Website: macys
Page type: customer-info-address
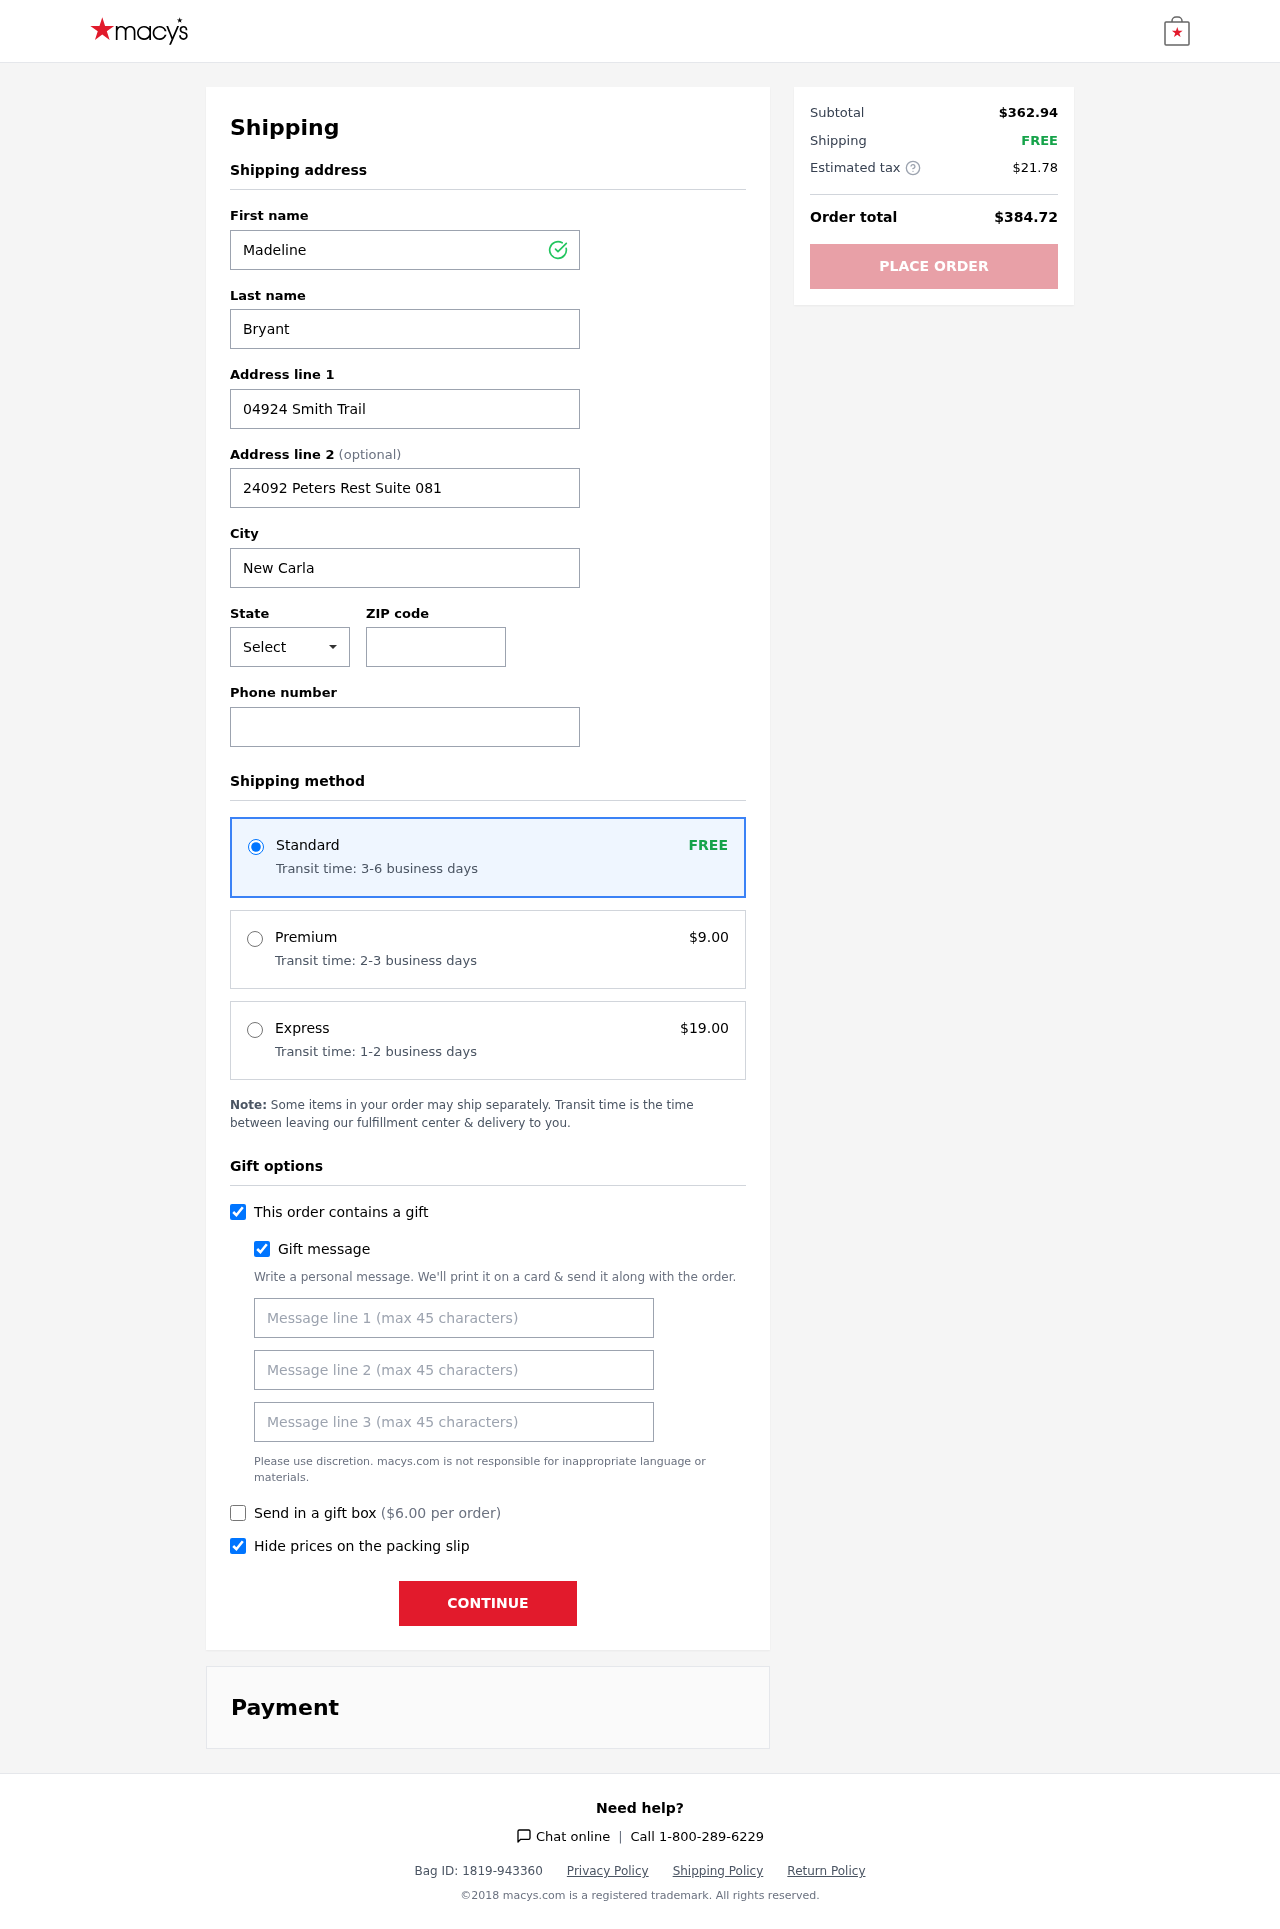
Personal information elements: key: PII_CITY
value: New Carla
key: PII_FIRSTNAME
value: Madeline
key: PII_GIFT_MESSAGE
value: Hey Michael, I thought you’d enjoy these new sandals for those sunny days ahead! Can’t wait to see you rock them on our next outing. Hope they bring a little extra joy to your summer!  Madeline
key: PII_LASTNAME
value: Bryant
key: PII_PHONE
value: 7595416465
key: PII_POSTCODE
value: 36499
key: PII_STATE_ABBR
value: TN
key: PII_STREET
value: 04924 Smith Trail
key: PII_STREET2
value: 24092 Peters Rest Suite 081
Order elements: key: ORDER_SHIPPING_STANDARD
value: FREE
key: ORDER_SHIPPING_STANDARD_TIME
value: Transit time: 3-6 business days
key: ORDER_SHIPPING_PREMIUM
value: $9.00
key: ORDER_SHIPPING_PREMIUM_TIME
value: Transit time: 2-3 business days
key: ORDER_SHIPPING_EXPRESS
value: $19.00
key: ORDER_SHIPPING_EXPRESS_TIME
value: Transit time: 1-2 business days
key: ORDER_GIFT_BOX_FEE
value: $6.00
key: ORDER_SUBTOTAL
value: $362.94
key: ORDER_SHIPPING_COST
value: FREE
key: ORDER_TAX
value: $21.78
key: ORDER_TOTAL
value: $384.72